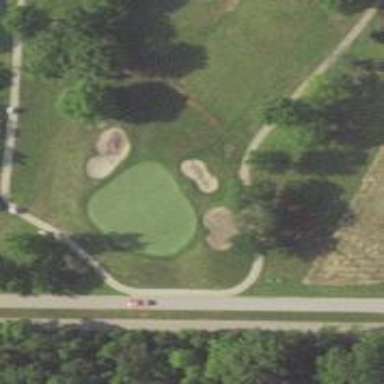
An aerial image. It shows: View of golf hole.